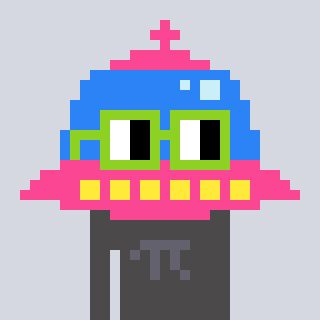
a pixel art character with square light green glasses, a ufo-shaped head and a grayscale-colored body on a cool background